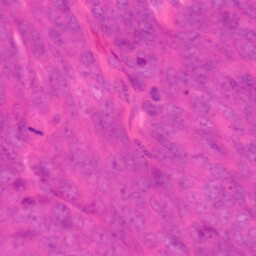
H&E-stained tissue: Colon